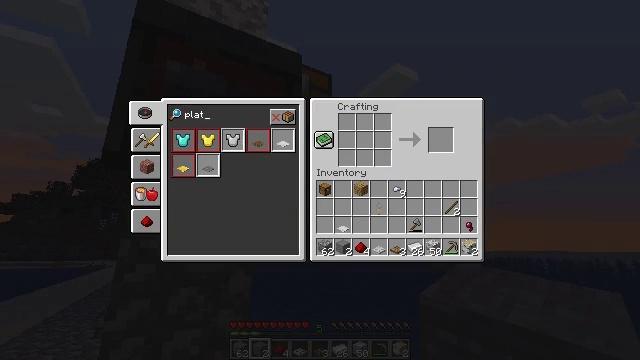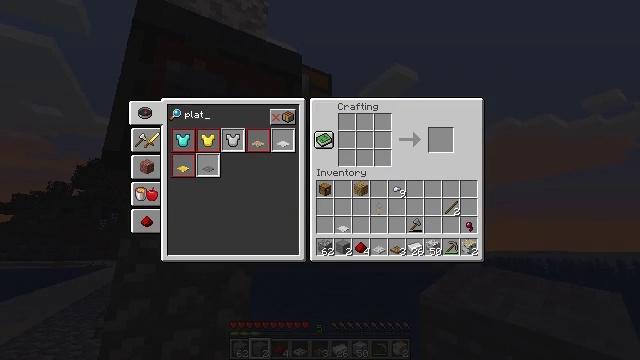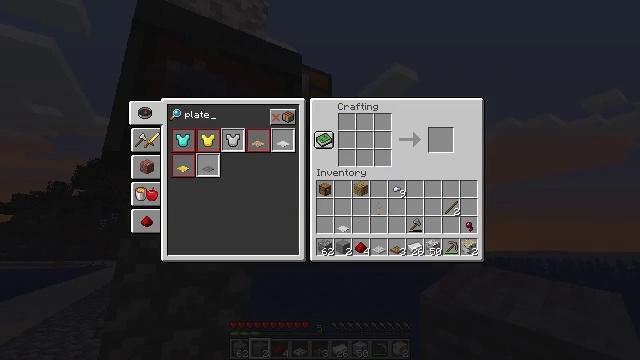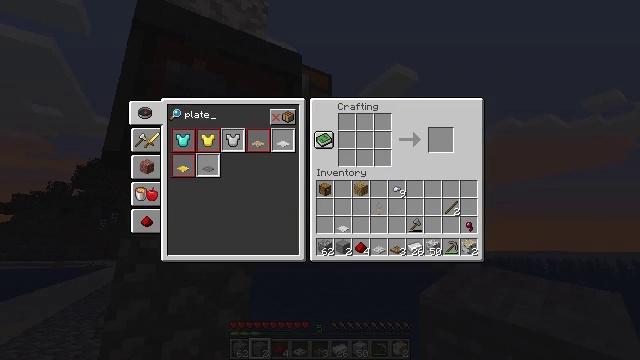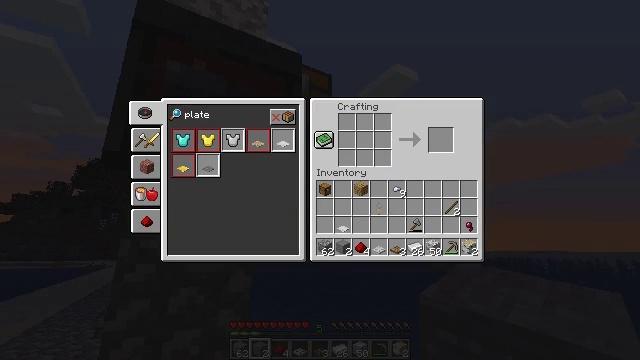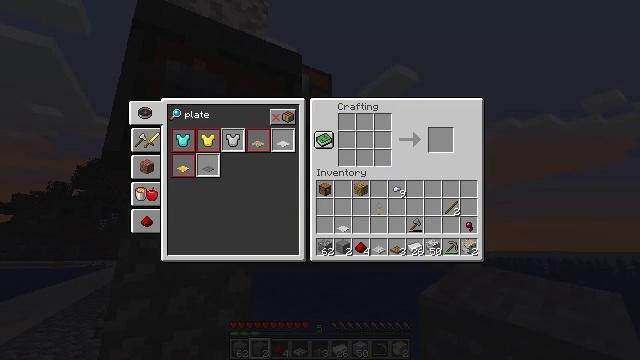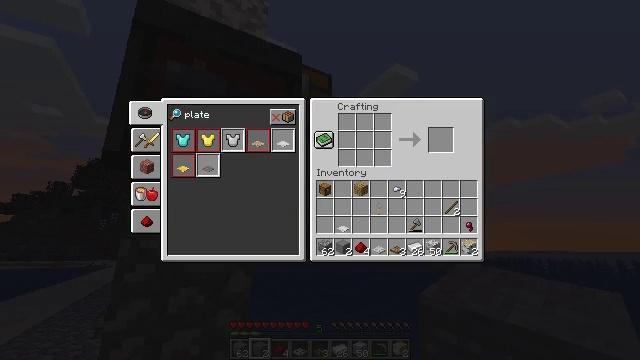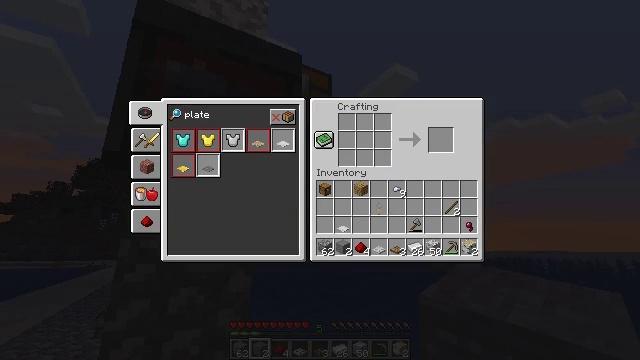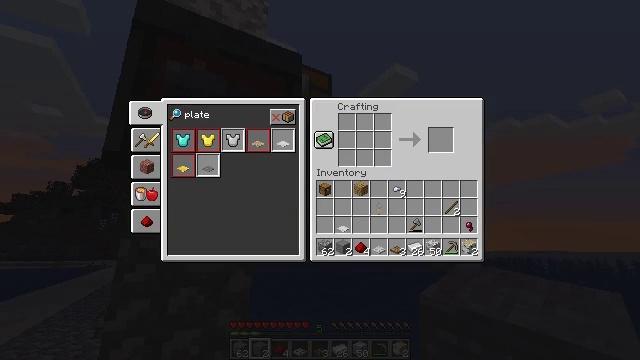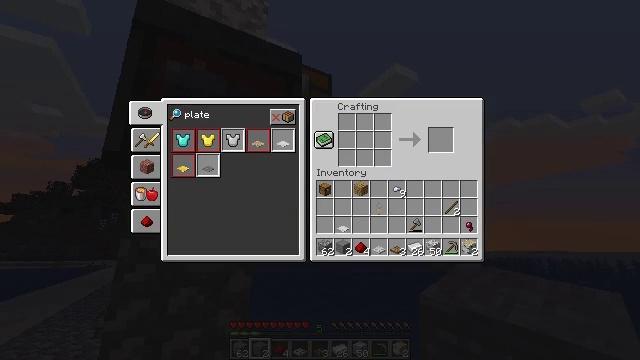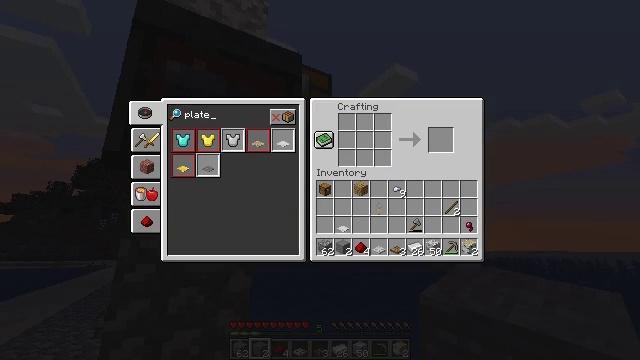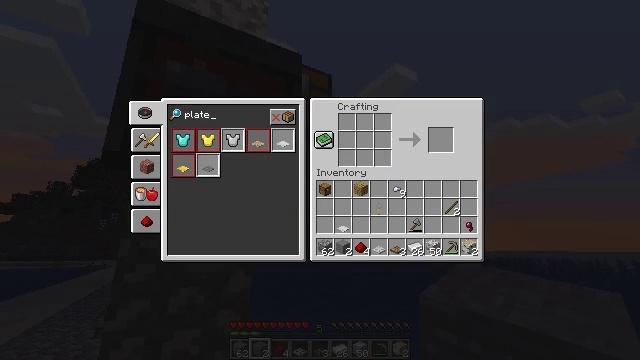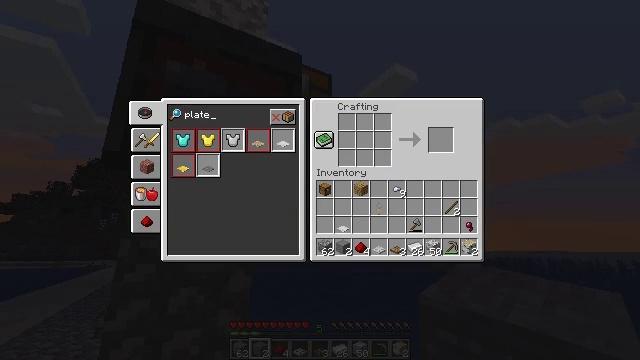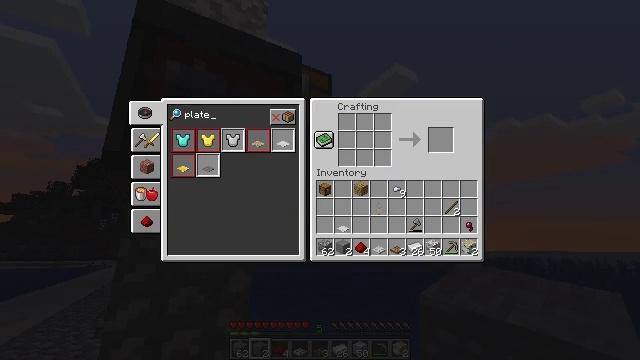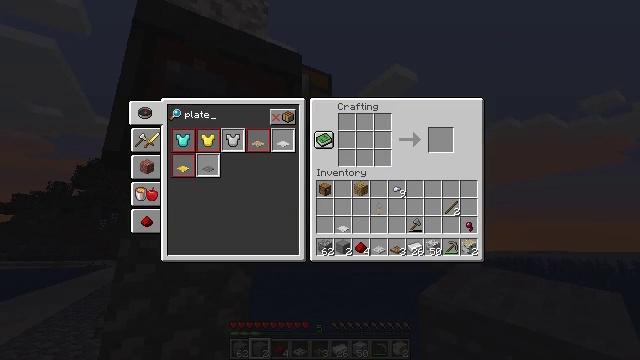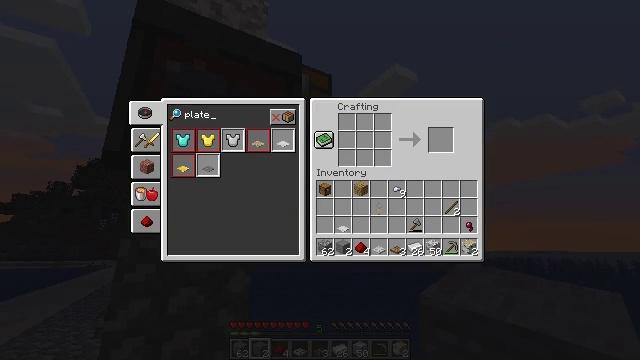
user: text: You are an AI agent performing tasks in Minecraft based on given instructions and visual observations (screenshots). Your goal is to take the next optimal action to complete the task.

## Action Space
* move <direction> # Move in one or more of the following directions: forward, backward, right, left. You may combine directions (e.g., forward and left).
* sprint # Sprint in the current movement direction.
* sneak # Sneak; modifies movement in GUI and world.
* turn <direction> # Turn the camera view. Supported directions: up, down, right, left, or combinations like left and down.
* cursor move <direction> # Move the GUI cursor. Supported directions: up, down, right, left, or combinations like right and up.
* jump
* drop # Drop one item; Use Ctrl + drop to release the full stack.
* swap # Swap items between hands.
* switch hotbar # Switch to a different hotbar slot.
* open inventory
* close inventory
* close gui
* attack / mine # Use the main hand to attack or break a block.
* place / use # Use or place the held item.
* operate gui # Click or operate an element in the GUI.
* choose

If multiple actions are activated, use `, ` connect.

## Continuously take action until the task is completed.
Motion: motion action
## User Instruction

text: Create a stone pressure plate using stone.
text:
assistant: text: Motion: no_op
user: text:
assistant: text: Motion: close inventory
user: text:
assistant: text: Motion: close inventory
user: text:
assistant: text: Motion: close inventory
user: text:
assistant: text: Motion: close inventory
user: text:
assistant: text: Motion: open gui
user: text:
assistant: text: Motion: no_op
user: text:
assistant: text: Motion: no_op
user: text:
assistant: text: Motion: no_op
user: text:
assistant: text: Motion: no_op
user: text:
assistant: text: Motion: no_op
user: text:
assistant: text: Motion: no_op
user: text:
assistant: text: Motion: no_op
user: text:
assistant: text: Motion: no_op
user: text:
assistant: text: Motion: no_op
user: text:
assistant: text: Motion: no_op
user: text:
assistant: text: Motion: no_op
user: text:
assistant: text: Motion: no_op
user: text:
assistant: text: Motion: no_op
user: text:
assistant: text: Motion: cursor move down
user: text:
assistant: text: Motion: cursor move down
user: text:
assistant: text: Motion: no_op
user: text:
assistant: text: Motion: no_op
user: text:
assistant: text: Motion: no_op
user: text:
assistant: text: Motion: cursor move left
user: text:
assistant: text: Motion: no_op
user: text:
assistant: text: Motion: no_op
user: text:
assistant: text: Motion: no_op
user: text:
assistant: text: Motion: no_op
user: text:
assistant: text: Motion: no_op